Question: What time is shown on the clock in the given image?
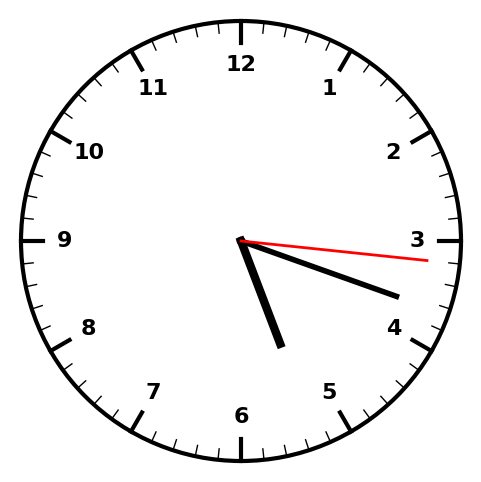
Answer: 05:18:16